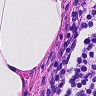
Metastatic tissue present: no